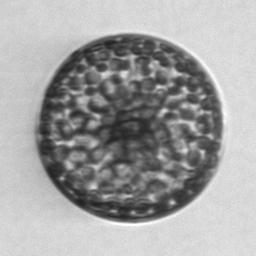
Label: Coscinodiscus